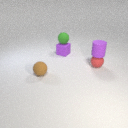
small purple rubber cube behind small brown rubber sphere